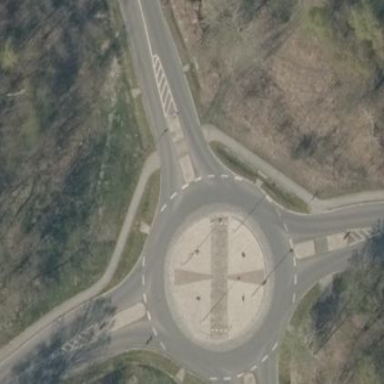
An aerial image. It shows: Tertiary road made of asphalt leading to roundabout junction.